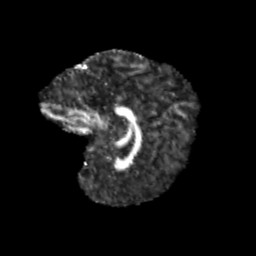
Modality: FA
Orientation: sagittal
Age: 8
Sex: male
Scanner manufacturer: siemens
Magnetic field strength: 3 T
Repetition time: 3.8 s
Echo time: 0.07 s